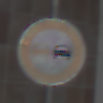
Verkehrszeichen: Ueberholverbot
Umgebung: Roofed, Urban
Tageszeit: MorningAfternoon
Wetter: PartlyCloudy
Licht: Natural
Jahreszeit: NotSpecified
Kontrast: MediumContrast